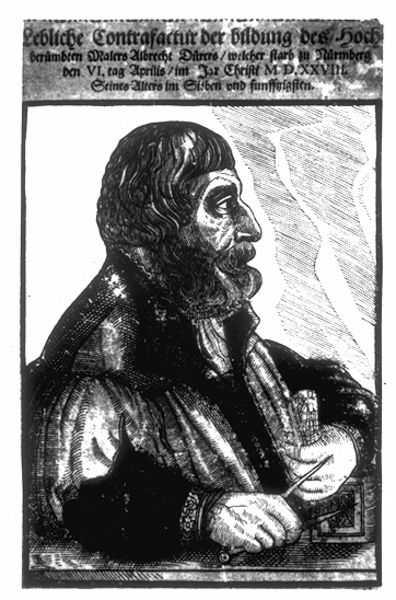
Titel: Bildnis des Albrecht Dürer
Künstler: Monogrammist IR (1550-1590)
Institution: (Seriendruck)
Schlagwörter: hand, mann, schatten, umhang, weiß, frisur, grau, haar, licht, mund, nase, profil, schwarz, stirn, blick, bart, wand, barock, falten, mensch, pelz, rahmen, vollbart, ärmel, bildnis, herr, hände, portrait, porträt, auge, gewand, haare, mantel, sitzend, locken, holzschnitt, schrift, grafik, graphik, schattierung, tafel, stricken, inschrift, brauen, seitenansicht, robe, wange, foto, buch, druck, schnitt, schraffur, stich, seite, schwarzweiß, text, pinsel, braue, handwerk, mittelalter, nadeln, dürer, sütterlin, nürnberg, zirkel, albrecht, albrecht dürer, ich, schneider, stichel, stechzirkel, stecher, grfaik, 1528, kochbuch, helmfrisur, weiss zeichnung, süttalin